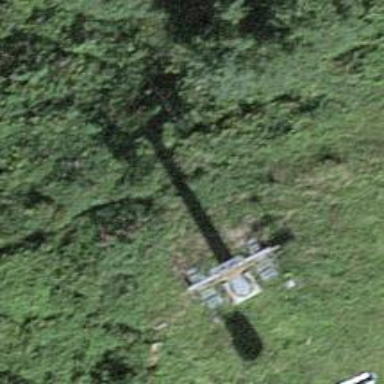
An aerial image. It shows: Pylon used for aerialway.